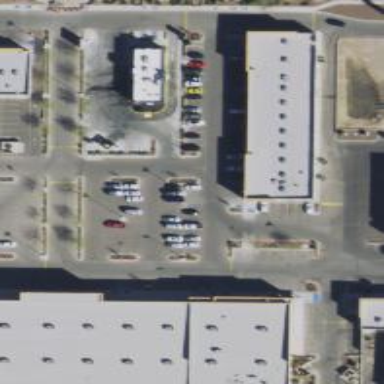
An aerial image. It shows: Parking space is available.